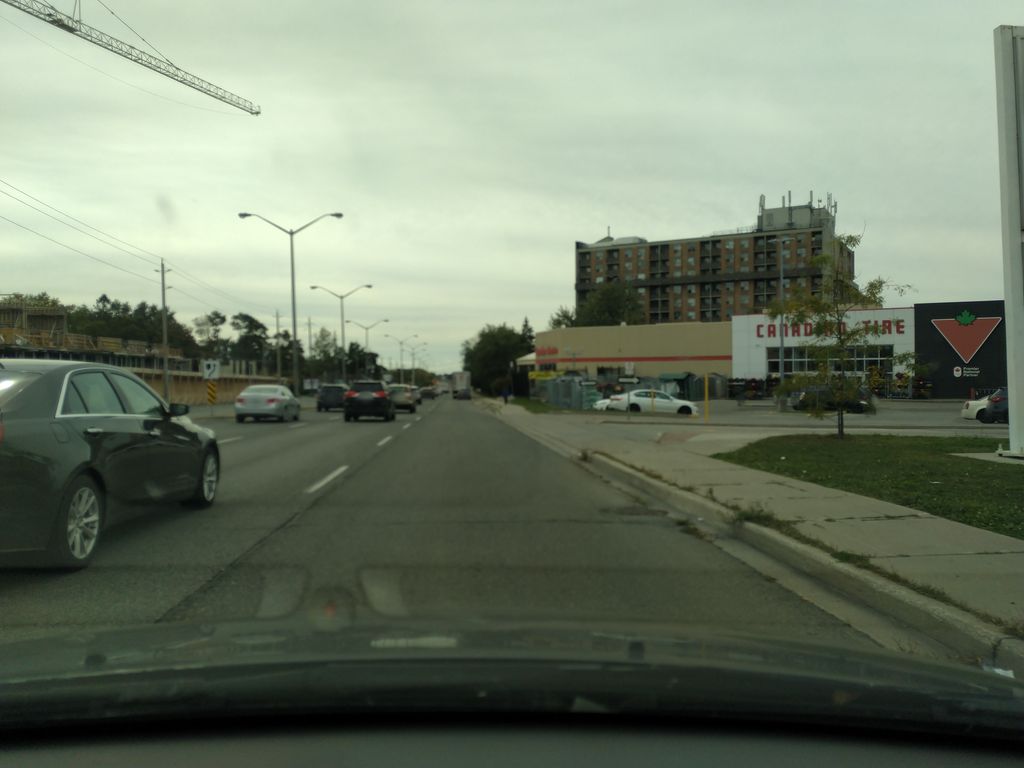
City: toronto